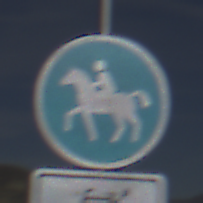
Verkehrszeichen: Reitweg
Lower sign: EinspurigeFahrzeugeFrei4
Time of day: MorningAfternoon
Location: Outdoor (Nature)
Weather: PartlyCloudy
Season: NotSpecified
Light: Natural